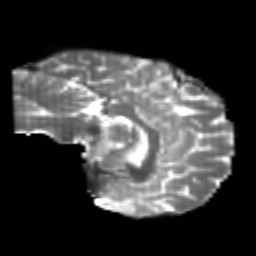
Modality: T2w
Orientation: sagittal
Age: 23
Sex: male
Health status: healthy
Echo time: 0.074 s